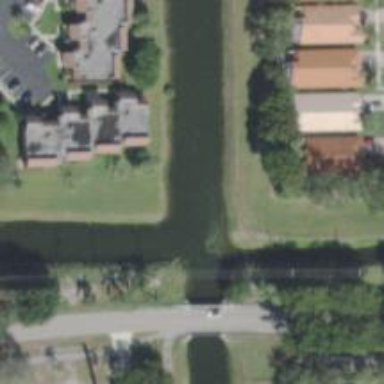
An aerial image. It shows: Canal.